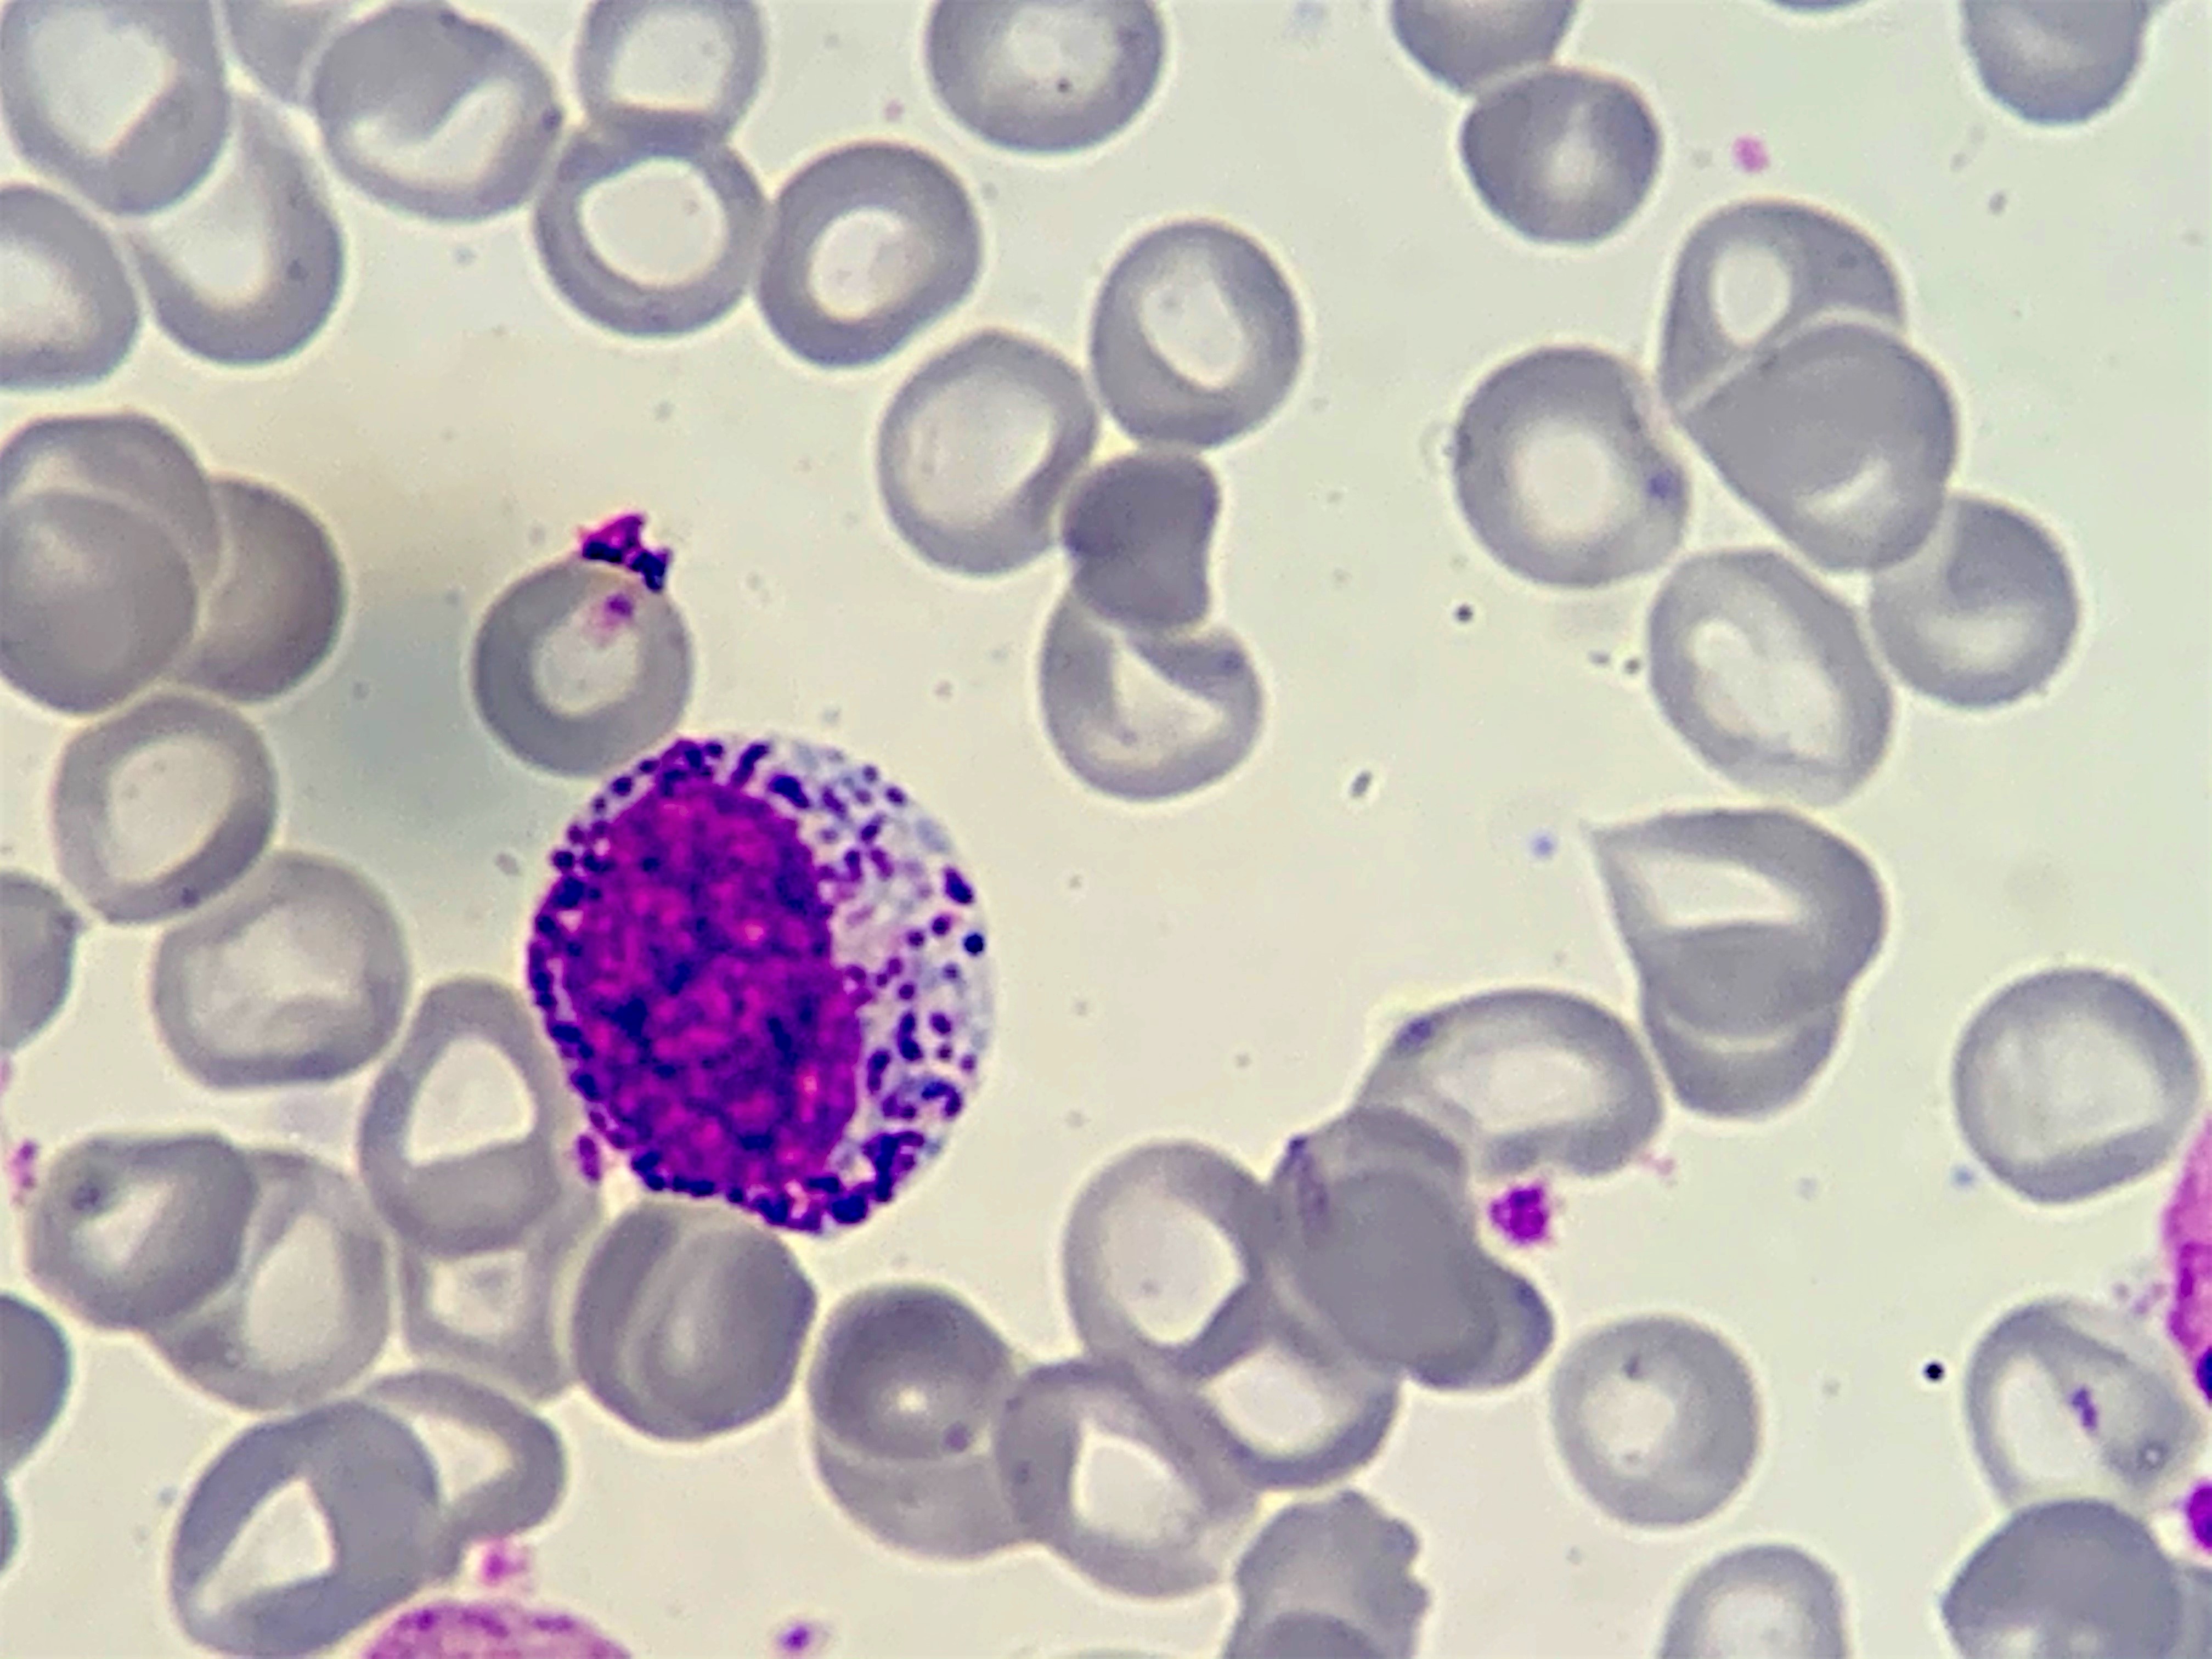
Cell type: PROMYELOCYTES